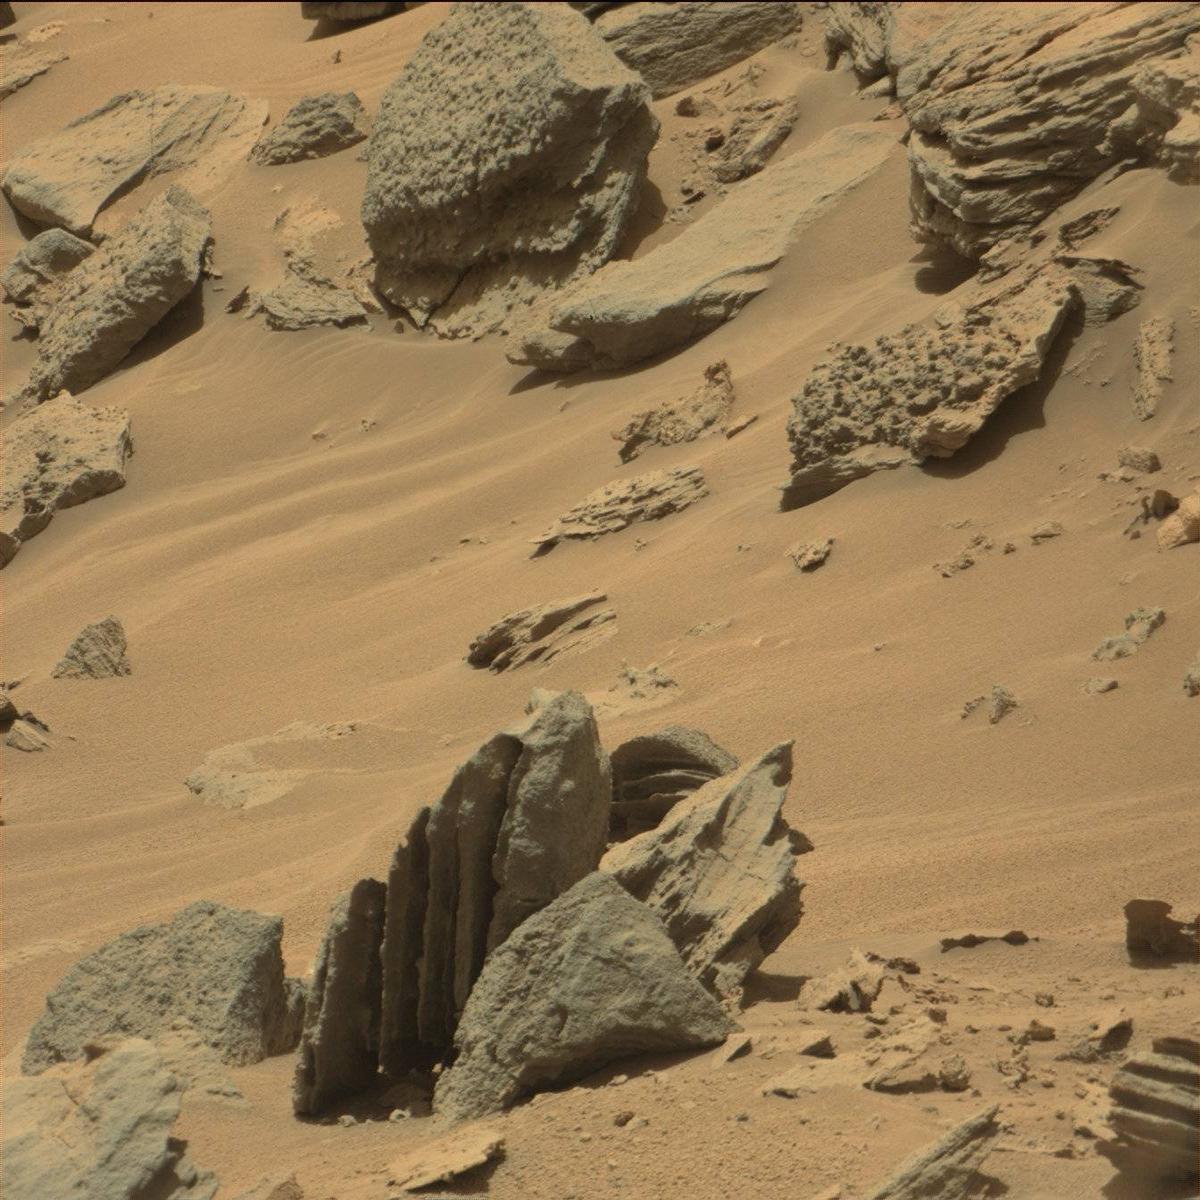
Terrain classes present: Bedrock, Sand / Soil